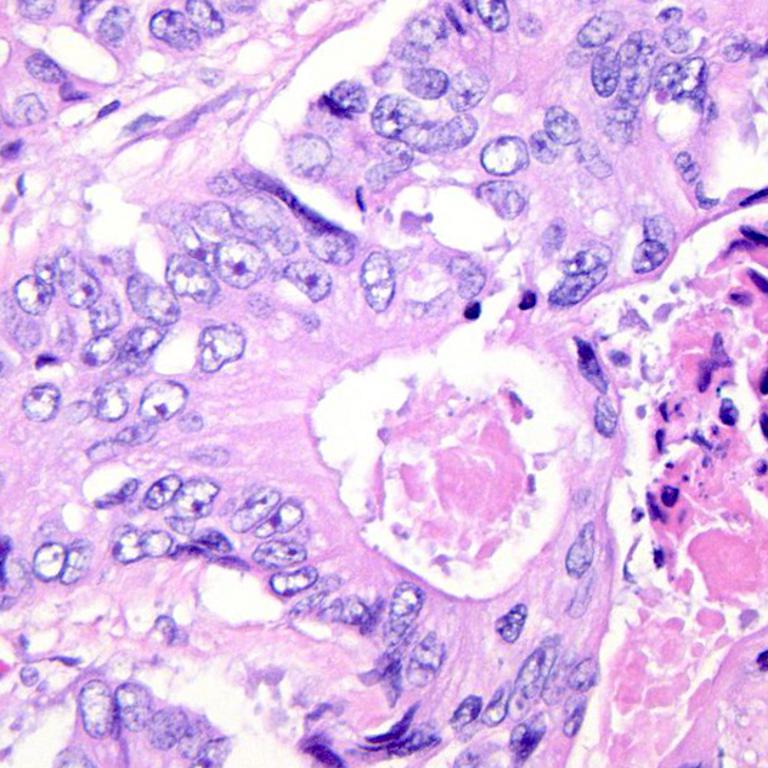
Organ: colon
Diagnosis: adenocarcinomas